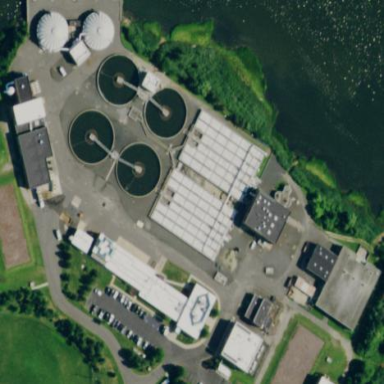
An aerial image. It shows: View of wastewater plant.